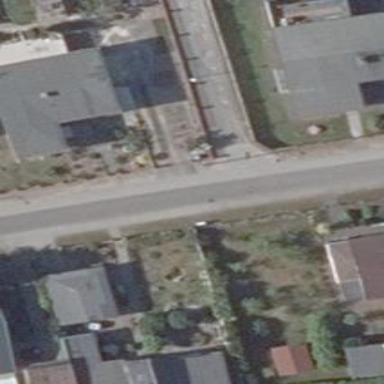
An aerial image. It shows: Residential road with asphalt surface. Sidewalk is present on the left side.